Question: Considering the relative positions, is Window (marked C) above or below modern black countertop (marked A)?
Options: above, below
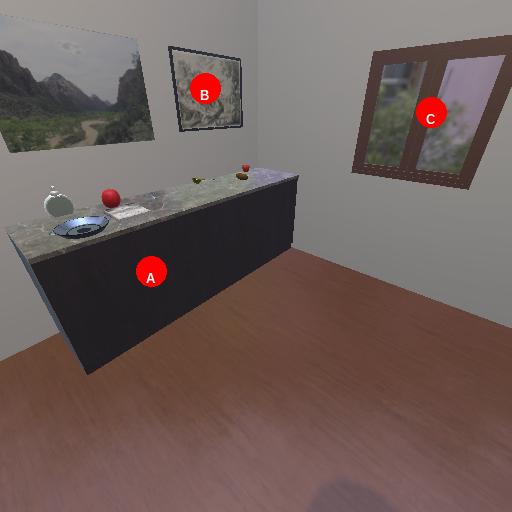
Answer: above